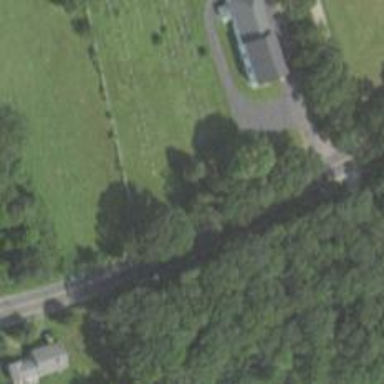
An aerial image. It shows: Cemetery that holds historical significance.